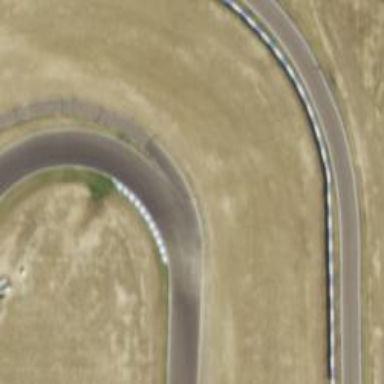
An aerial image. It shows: Asphalt raceway designed for motor sports.